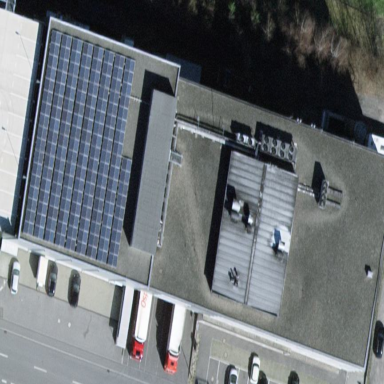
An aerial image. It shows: Commercial building.